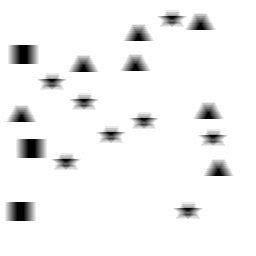
Squares: 3
Triangles: 7
Stars: 8
Total shapes: 18